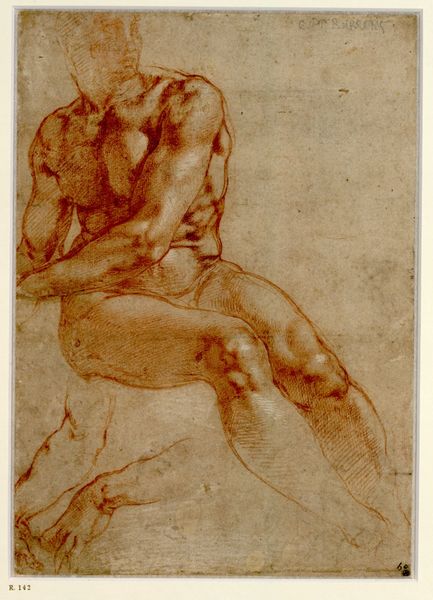
Titel: Sitzender Jünglingsakt und zwei Armstudien
Künstler: Michelangelo Buonarroti
Standort: Wien
Institution: Albertina, Wien
Schlagwörter: akt, kopf, körper, mann, nackt, schatten, sitzen, braun, brust, kreide, mund, nase, skizze, zeichnung, rot, arme, barock, gesicht, mensch, rembrandt, hände, niederlande, signatur, sitzend, gotik, renaissance, rokoko, beine, bein, italien, studie, muskeln, knie, oberkörper, muskulös, torso, schraffur, greifen, entwurf, gedreht, stark, rotbraun, drehung, verdreht, rötel, michelangelo, aktstudie, unvollständig, inkomplett, kein kopf, r142, akt s